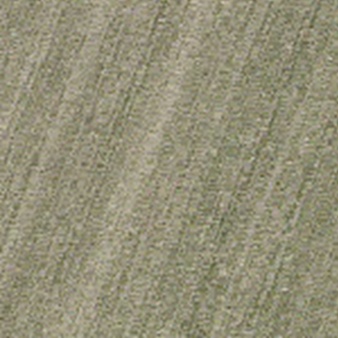
Label: other